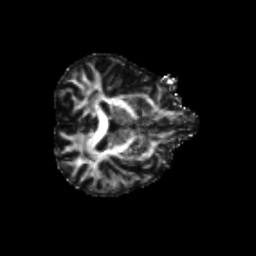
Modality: FA
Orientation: axial
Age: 59
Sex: female
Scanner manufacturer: siemens
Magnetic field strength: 3 T
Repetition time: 8.6 s
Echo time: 0.095 s